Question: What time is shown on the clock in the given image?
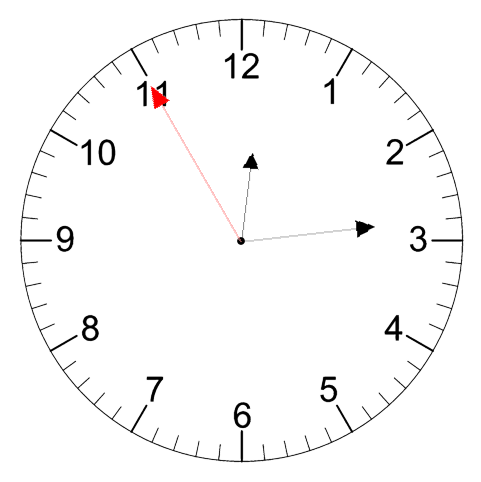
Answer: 12:13:55